Question: Carlos J. Quintero seems to know a lot about DTE. In an article updated in March of this year and published on the Web (<URL> he says that the Open method on an EnvDTE. ProjectItem returns an EnvDTE.Window, whose Document property can be cast to an EnvDTE.TextDocument.
But when I try this, I get an exception (HRESULT: 0x80004002 [E_NOINTERFACE]). It seems that the __ComObject returned by Open doesn't know about TextDocument:

An (extracted and slightly edited) excerpt from my VB .Net code (VS2008 running under Windows 7 Pro 64 in WOW):
> ...handler for BuildEvents.OnBuildBegin recursively traverses all items
in all projects; filters names to find those containing ".Designer.vb"
(apparently works fine to here). For each found, want to replace certain
text; to do so, need TextDocument object:
'''
'the below returns __ComObject instead of EnvDTE.Window
Dim ItemWindow as EnvDTE.Window = ProjectItem.Open(EnvDTE.Constants.vsext_vk_Code)
'the below throws exception
Dim ItemTextDocument as EnvDTE.TextDocument = CType(ItemWindow.Document, EnvDTE.TextDocument)
'''
complete error:
'''
Unable to cast COM object of type 'System.__ComObject' to interface type 'EnvDTE.TextDocument'. This operation failed because the QueryInterface call on the COM component for the interface with IID '{CB218890-1382-472B-9118-782700C88115}' failed due to the following error: Interface wordt niet ondersteund (Exception from HRESULT: 0x80004002 (E_NOINTERFACE)).
'''
What is wrong? Any help appreciated.
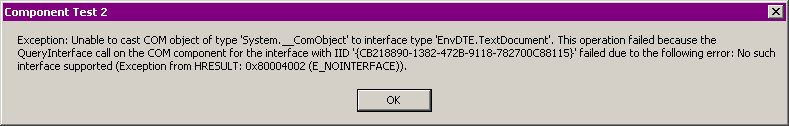
Answer: I ran into the same problem
You can fix this by specifying what type of document you want to get from the window object
'''
public static void SetCode(ProjectItem projectItem, string newCode)
{
Window EditWindow = projectItem.Open(Constants.vsext_vk_Code);
EditWindow.Visible = true; //hide editor window
TextDocument TextDocument = (TextDocument)EditWindow.Document.Object("TextDocument");
EditPoint EditPoint = TextDocument.StartPoint.CreateEditPoint();
EditPoint.Delete(TextDocument.EndPoint); //delete content
EditPoint.Insert(newCode);
EditWindow.Close(vsSaveChanges.vsSaveChangesYes);
}
'''
you'll have to convert that back to VB.NET yourself